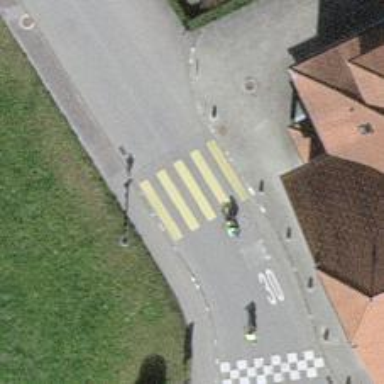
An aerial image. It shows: Uncontrolled zebra crossing on the road.